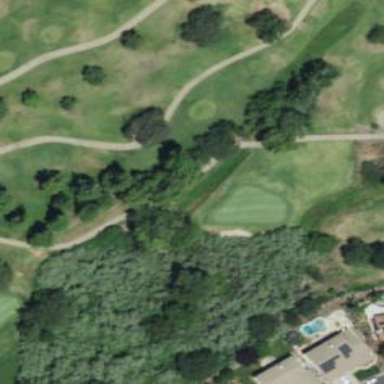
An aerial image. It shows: View of golf hole.